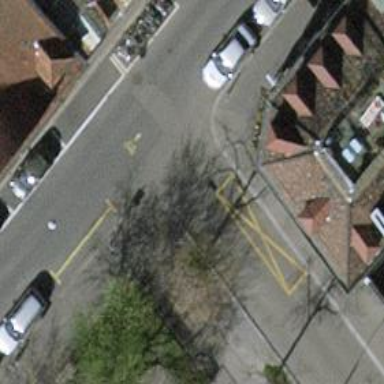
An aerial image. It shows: Kerb serving as barrier.